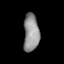
Tissue: lung
Cell type: Epithelial cells
Senescence score: 0.618
Nuclear area (px): 571
Mean DAPI intensity: 145.42